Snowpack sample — Rabbit Ears Pass, Jackson County, Colorado, USA (12/17/25, 1:08 PM MST)
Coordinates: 40.387, -106.625
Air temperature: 34 °F
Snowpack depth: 46 cm
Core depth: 10 cm
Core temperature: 30.2 °F
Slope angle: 6°, slope face: 165°
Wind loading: medium
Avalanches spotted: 0
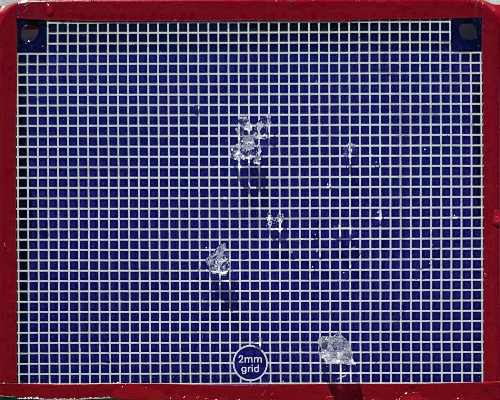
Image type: profile
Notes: No avalanches spotted nearby, although collected in a meadowy area with minimal risk on this face of the pass.